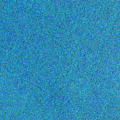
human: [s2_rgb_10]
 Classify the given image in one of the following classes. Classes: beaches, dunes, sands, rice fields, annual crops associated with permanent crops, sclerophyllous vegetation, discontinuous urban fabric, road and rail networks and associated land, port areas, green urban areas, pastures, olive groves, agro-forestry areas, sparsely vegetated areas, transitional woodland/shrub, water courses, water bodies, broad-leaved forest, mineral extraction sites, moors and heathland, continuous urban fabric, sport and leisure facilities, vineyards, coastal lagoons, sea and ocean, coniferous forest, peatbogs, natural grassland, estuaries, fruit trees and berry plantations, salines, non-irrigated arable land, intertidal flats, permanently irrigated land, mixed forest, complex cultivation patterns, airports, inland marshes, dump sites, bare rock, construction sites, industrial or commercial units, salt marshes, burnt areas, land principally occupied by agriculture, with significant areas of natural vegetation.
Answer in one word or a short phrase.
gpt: sea and ocean